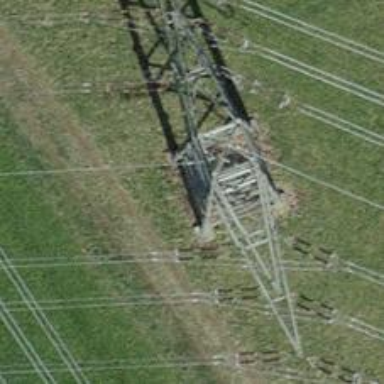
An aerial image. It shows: Power line with three cables.